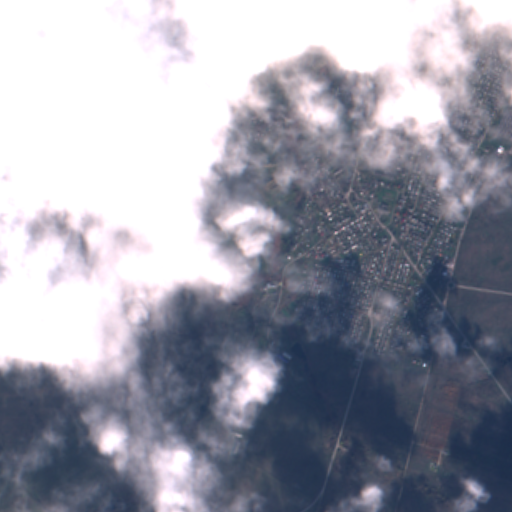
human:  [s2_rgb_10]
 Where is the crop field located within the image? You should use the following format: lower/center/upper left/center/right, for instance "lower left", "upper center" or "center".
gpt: The crop field is located in the lower left of the image.
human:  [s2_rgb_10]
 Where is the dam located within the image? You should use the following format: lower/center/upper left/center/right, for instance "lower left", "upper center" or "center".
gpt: The dam is located in the upper center of the image.
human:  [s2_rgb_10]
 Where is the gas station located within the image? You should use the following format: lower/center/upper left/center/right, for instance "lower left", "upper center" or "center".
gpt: The gas station is located in the lower right of the image.
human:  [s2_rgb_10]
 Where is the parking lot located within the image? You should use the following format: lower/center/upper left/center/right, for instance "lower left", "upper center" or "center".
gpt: The parking lot is located in the center right of the image.
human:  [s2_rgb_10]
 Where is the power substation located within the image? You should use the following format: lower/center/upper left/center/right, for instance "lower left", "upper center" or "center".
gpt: The power substation is located in the upper center of the image.
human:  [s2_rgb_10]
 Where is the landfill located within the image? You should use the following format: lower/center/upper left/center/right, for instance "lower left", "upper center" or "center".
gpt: There is no landfill in the image.